Question: When an expression's value changes, seldom, this error is thrown and the app fails to respond any longer.
I have in my view this function: '{{generalService.timeFromNow(item.creation_time)}}'
which calls: 'moment(timestamp, "X").fromNow()'
Randomly, when time changed from 35 to 36, this error happened.

If I have another time moving (ticking) minutes, no error is thrown.
This kind of error happens all around my application, and I do not want to micromanage the 'ngOnChanges', as I think Angular should manage it.
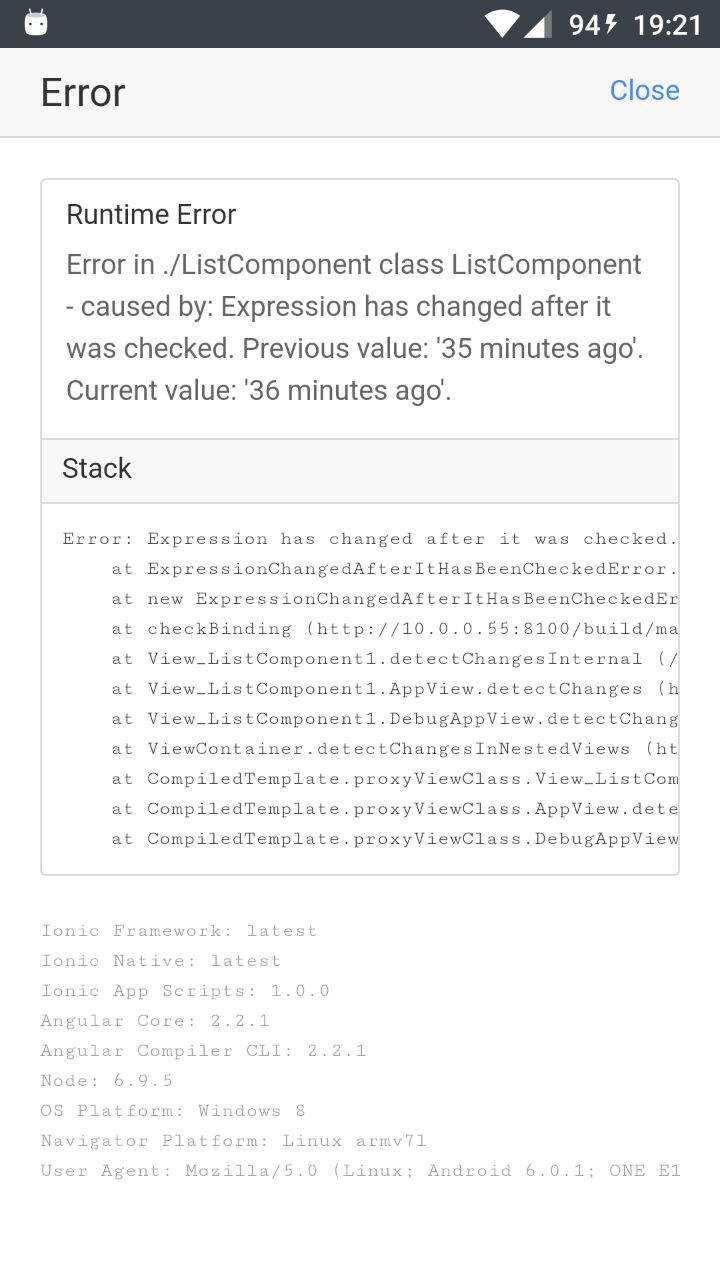
Answer: This is a feature of Angular2 in Development mode to help detection of bad designs. Having this error shows that you probably have to redesign.
For example assume you have two fields with this binding. like a text and a graph.
> {{generalService.timeFromNow(item.creation_time)}}
they can end up showing different values in Prod every now and then if you don't address this issue. That would be really difficult to notice in your normal testing and only a small portion of your users will notice it.
The solution is usually to store the result of 'timeFromNow' in some state variable, so that it can not change over the update cycle.